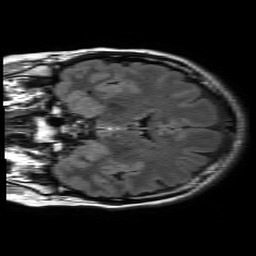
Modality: FLAIR
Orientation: coronal
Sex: female
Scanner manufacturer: philips
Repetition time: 11 s
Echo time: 0.125 s